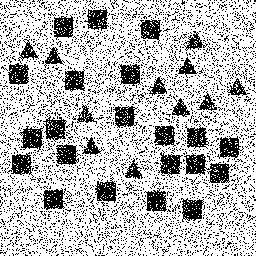
Squares: 21
Triangles: 11
Stars: 0
Total shapes: 32